Interaction volume radius: 5 \u00c5
Interaction volume height: 10 \u00c5
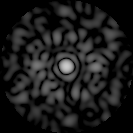
Disorder parameter: 0.8445